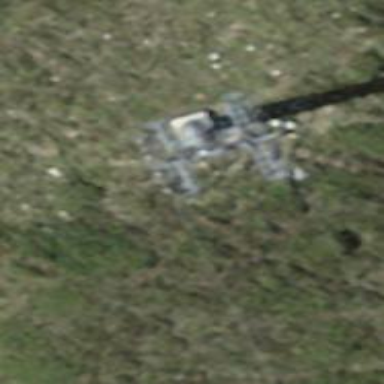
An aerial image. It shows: Pylon used for aerialway.